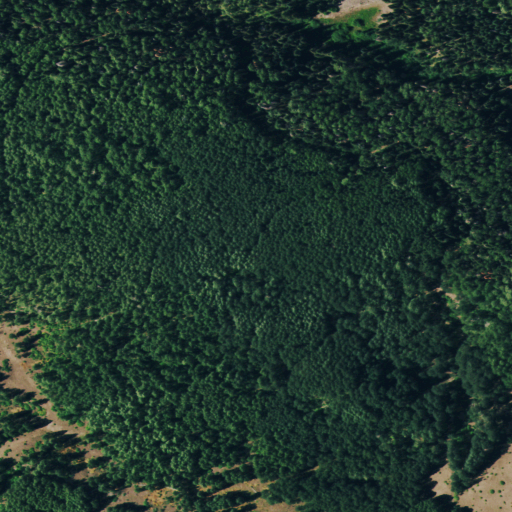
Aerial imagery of ridge(s) in Colorado named The Hogback containing deciduous forest, mixed forest, grassland, and evergreen forest